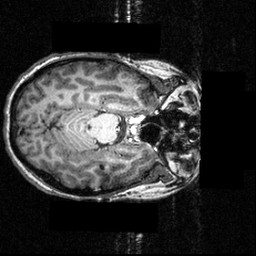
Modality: T1w
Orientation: axial
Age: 21
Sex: female
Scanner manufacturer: siemens
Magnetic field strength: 3.951 T
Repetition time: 1.5 s
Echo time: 0.00335 s